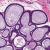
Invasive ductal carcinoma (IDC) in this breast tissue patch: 0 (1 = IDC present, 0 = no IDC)